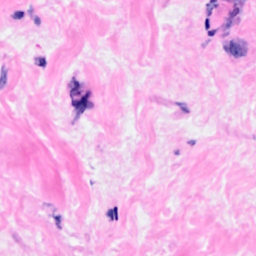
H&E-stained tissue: Breast